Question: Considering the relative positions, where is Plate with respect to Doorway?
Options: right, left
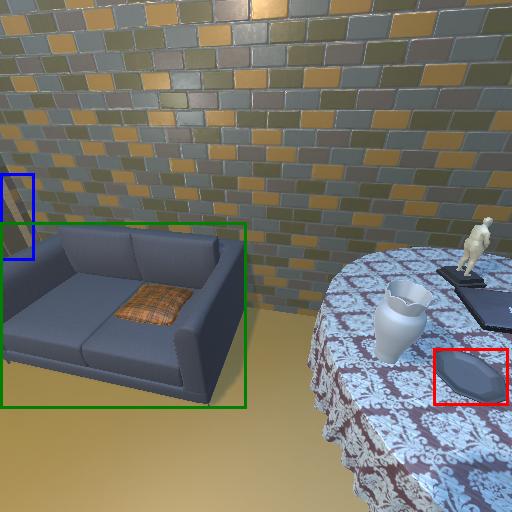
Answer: right